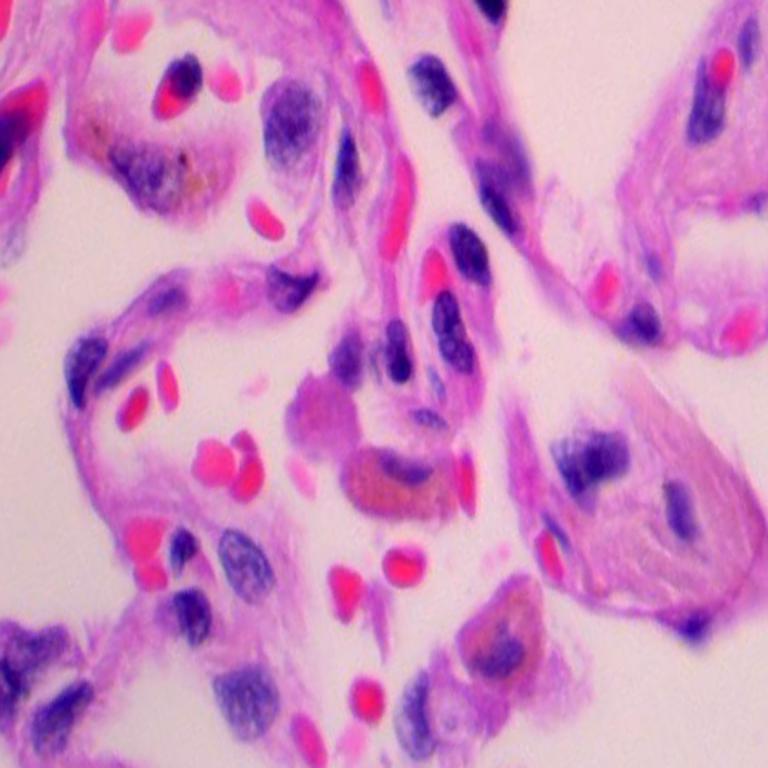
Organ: lung
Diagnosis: benign